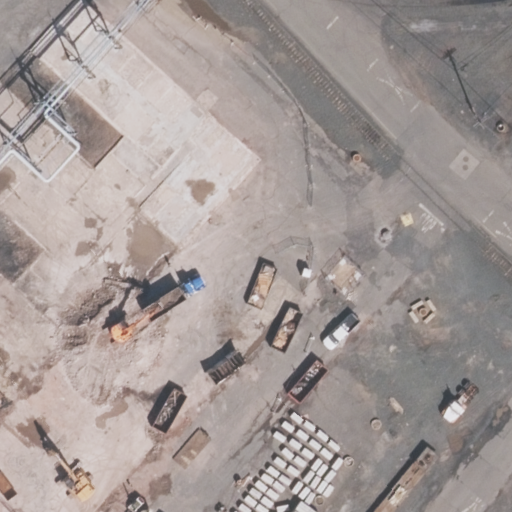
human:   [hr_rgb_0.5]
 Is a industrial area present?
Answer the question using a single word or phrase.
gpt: yes

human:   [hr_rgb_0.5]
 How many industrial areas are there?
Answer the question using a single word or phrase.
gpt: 1

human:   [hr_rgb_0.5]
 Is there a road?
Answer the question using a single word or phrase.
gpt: yes

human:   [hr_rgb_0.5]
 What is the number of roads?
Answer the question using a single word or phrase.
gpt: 3

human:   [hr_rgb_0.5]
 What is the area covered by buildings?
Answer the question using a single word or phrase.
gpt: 0m2

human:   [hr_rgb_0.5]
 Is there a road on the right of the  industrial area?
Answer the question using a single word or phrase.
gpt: yes

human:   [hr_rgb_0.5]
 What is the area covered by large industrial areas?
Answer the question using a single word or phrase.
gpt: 10583m2

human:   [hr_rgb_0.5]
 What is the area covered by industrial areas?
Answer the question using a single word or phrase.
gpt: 10583m2

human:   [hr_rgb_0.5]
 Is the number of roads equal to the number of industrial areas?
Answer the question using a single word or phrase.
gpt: no

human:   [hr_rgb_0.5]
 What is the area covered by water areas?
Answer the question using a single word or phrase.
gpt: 0m2

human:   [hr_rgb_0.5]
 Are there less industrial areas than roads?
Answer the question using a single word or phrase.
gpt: yes

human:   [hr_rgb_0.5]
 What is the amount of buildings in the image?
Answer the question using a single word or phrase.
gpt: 0

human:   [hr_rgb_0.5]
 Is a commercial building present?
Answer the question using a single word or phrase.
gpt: no

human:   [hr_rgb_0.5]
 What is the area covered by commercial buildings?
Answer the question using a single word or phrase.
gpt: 0m2

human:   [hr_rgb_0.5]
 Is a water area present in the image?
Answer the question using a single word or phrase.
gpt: no

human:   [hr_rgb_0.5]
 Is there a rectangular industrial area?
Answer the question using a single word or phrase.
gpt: yes

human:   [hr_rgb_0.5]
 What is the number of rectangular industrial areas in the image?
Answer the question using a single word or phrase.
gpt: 1

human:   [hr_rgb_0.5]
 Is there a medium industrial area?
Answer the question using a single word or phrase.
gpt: no

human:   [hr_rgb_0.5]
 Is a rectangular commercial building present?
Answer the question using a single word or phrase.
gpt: no

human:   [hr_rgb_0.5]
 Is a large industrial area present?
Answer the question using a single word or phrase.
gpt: yes

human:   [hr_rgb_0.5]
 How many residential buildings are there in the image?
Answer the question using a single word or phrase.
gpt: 0

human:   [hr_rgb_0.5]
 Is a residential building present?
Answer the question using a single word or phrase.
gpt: no

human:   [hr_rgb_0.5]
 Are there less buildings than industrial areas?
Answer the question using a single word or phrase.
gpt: yes

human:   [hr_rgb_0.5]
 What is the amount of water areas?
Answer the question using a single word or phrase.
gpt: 0

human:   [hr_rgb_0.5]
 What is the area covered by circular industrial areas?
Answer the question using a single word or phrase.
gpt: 0m2

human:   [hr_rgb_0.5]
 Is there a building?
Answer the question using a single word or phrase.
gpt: no

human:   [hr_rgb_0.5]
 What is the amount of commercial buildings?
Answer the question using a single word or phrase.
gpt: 0

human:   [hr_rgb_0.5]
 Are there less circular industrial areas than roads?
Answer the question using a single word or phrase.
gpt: yes

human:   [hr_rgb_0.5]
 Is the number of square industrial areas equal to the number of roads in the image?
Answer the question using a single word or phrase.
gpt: no

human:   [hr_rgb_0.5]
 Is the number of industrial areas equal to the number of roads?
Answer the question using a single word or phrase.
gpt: no

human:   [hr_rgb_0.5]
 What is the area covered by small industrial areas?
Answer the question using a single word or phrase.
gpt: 0m2

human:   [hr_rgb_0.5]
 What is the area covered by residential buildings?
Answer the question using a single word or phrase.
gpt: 0m2

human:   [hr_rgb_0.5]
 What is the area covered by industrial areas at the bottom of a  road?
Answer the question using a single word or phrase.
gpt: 10583m2

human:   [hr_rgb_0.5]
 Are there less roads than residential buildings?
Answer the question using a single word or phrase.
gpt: no

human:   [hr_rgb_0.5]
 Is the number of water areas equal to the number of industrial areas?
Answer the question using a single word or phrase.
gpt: no

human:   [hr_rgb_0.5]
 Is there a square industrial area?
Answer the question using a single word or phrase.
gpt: no

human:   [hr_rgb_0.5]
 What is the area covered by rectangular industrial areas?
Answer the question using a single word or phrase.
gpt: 10583m2

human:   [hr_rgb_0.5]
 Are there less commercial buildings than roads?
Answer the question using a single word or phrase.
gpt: yes

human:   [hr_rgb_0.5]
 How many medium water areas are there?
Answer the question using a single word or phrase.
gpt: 0

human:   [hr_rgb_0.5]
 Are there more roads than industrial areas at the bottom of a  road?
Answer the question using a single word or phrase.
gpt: yes

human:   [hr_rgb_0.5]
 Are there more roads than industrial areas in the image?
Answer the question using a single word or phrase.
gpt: yes

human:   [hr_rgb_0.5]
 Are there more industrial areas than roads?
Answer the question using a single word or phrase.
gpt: no

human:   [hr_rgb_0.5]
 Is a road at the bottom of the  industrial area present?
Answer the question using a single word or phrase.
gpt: no

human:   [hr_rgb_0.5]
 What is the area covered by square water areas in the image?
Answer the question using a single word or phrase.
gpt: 0m2

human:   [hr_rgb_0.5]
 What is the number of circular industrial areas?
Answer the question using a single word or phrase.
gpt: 0

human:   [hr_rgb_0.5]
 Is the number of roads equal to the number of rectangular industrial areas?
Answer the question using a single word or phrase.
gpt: no

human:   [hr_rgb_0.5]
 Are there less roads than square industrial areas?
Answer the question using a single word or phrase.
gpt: no

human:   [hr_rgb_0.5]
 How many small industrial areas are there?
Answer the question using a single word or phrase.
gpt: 0

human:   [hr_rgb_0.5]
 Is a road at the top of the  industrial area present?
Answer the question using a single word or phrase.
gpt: yes

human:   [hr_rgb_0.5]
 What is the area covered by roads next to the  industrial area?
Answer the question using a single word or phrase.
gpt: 0m2

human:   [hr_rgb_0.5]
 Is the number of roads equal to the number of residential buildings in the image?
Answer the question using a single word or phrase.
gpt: no

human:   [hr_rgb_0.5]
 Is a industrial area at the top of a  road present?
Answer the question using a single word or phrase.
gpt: no

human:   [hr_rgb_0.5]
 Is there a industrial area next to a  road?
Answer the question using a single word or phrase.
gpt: yes

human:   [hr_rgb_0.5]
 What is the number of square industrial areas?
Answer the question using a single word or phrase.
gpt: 0

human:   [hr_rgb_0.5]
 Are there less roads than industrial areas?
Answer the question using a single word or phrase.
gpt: no

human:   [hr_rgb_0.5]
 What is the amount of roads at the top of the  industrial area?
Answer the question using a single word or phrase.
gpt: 3

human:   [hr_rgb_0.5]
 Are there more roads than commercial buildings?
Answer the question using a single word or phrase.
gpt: yes

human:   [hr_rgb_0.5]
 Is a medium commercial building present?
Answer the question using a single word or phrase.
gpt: no

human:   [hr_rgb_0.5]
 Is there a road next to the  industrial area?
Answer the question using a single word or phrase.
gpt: yes

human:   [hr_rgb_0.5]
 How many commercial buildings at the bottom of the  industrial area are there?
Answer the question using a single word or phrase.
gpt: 0

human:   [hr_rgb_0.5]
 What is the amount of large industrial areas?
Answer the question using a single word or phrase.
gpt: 1

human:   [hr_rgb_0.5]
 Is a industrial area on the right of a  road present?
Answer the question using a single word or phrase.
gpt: no

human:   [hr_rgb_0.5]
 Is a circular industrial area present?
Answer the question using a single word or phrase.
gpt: no

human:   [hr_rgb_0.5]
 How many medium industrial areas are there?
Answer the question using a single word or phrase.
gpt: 0